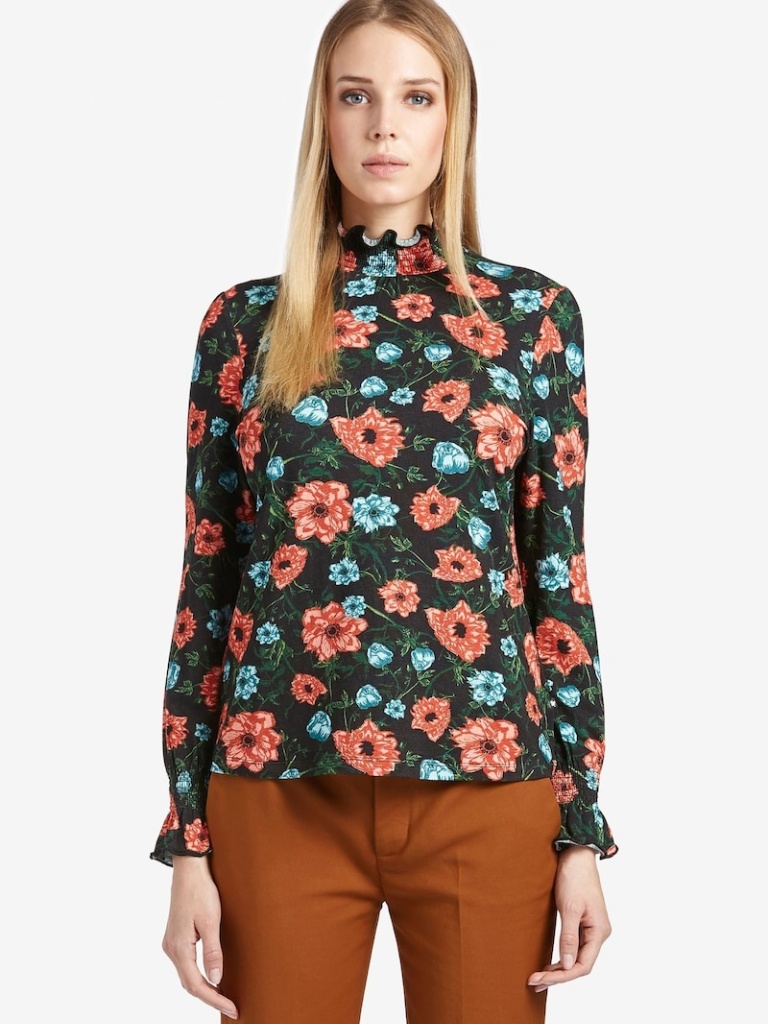
chiffon fitted a long-sleeved with the sleeves down waist length Untucked turtleneck blouse